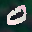
Label: 0